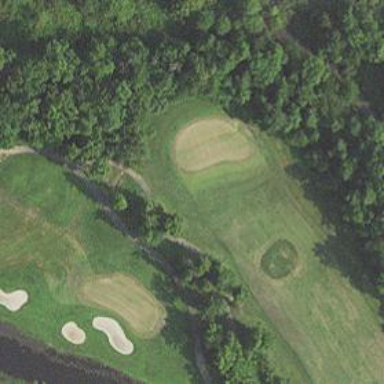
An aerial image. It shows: Service road used as golf cart path.